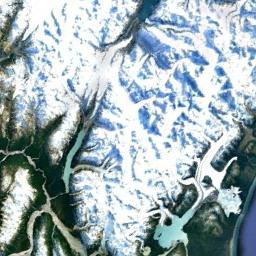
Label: snowberg